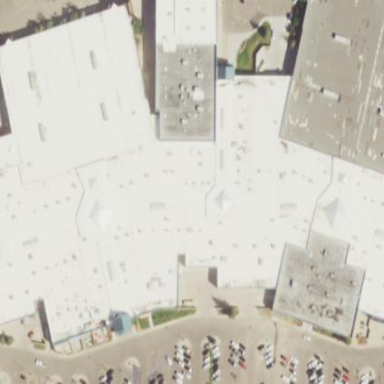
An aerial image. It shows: Mall building.